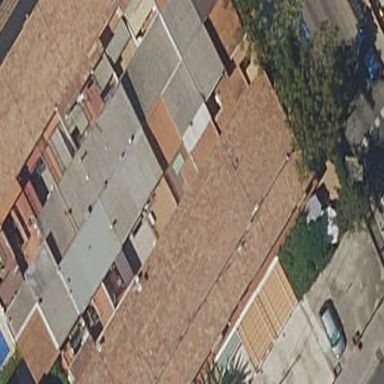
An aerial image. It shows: Terrace building.